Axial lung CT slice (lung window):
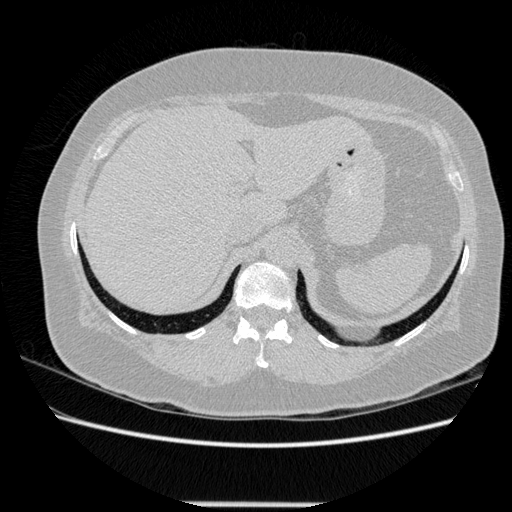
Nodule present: no